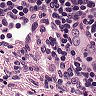
Metastatic tissue present: no